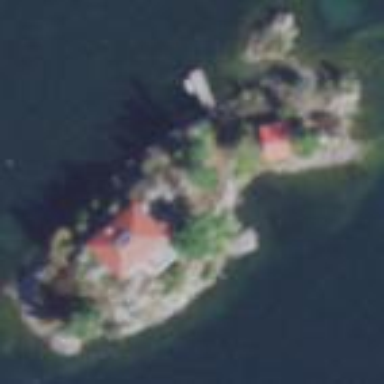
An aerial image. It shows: Islet.